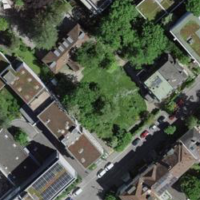
EUNIS habitat code: 54
Species observed at this site:
Corvus corone
Cyanistes caeruleus
Erithacus rubecula
Chloris chloris
Streptopelia decaocto
Phoenicurus ochruros
Passer domesticus
Buteo buteo
Columba palumbus